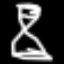
Label: hourglass